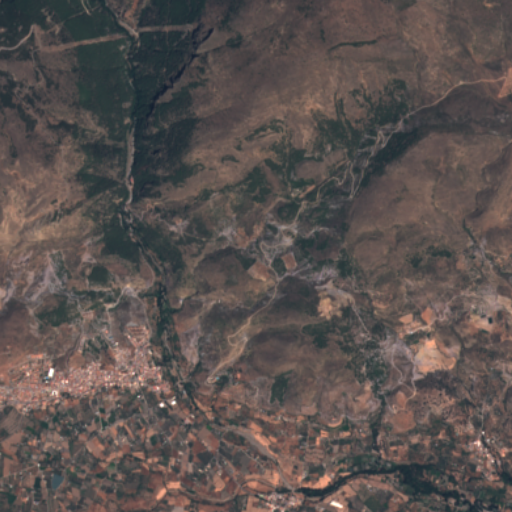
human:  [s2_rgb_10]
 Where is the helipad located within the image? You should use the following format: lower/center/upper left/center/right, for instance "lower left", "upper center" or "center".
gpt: The helipad is located in the center left of the image.
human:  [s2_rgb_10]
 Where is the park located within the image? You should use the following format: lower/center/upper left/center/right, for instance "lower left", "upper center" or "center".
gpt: The park is located in the lower left of the image.
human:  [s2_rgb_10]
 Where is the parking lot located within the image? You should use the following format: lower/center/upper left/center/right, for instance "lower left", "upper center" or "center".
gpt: The parking lot is located in the lower left of the image.
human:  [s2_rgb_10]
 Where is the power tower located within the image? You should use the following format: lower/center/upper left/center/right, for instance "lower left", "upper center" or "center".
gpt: The power tower is located in the lower of the image.
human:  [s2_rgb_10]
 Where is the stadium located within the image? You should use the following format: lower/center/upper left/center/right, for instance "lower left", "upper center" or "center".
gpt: The stadium is located in the lower left of the image.
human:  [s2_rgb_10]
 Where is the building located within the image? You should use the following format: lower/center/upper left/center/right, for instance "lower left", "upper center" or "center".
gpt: There is no building in the image.